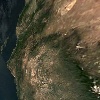
Label: land